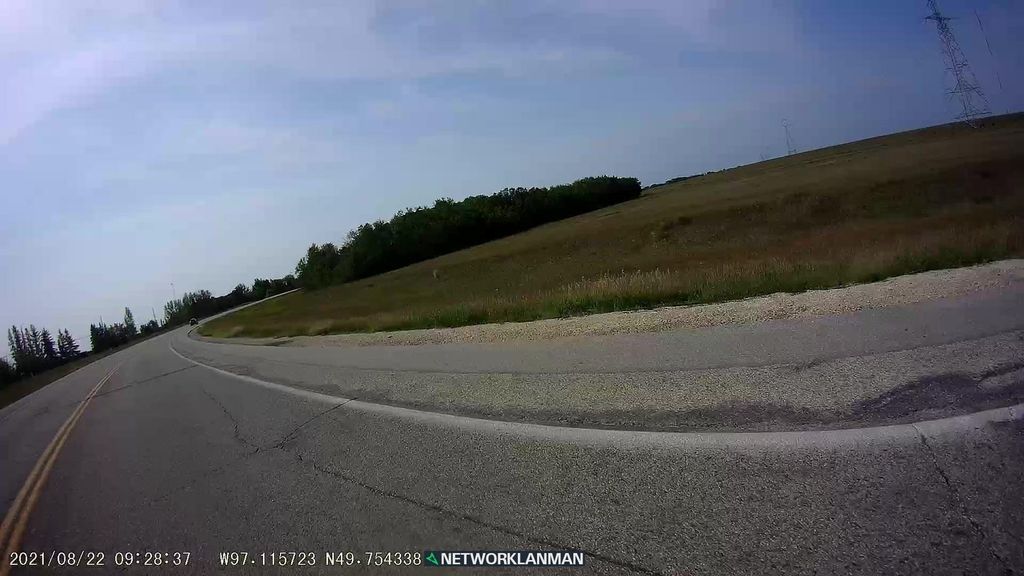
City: winnipeg